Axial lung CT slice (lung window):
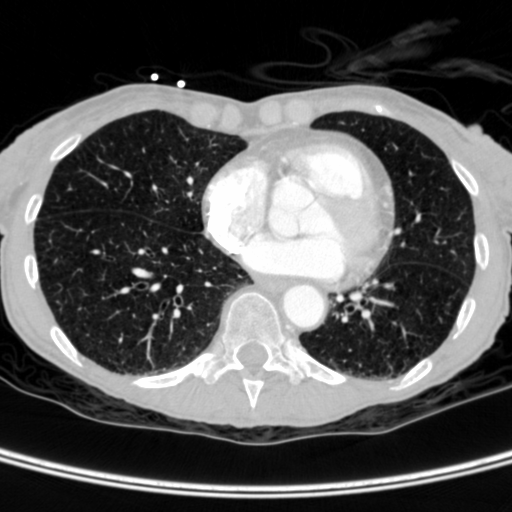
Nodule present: no